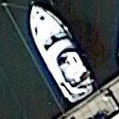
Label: Civil_yacht